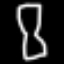
Label: hourglass